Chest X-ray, AP view. Patient: 64 years old, sex M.
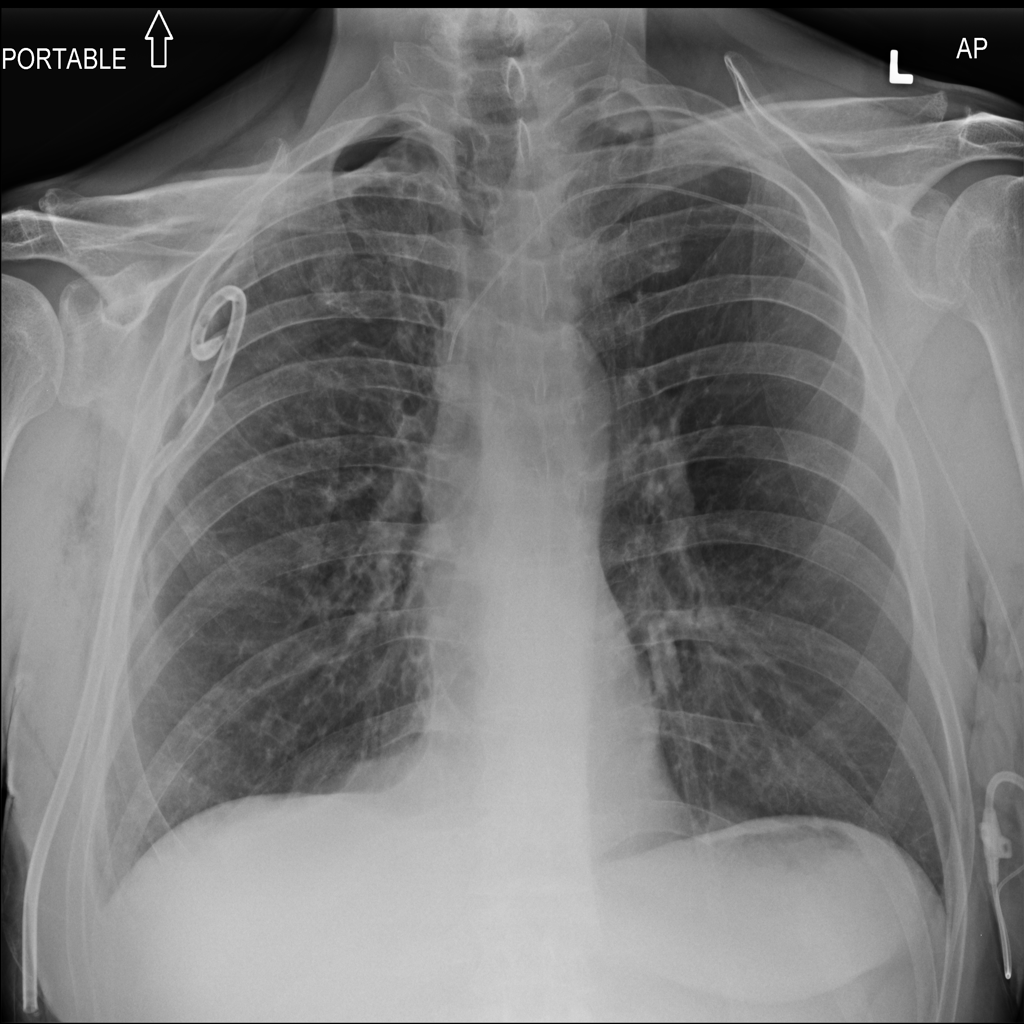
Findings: Pneumothorax